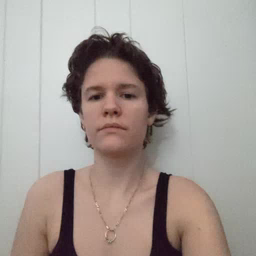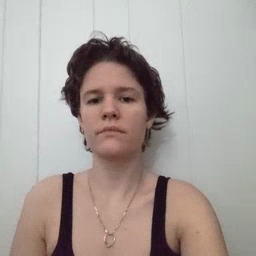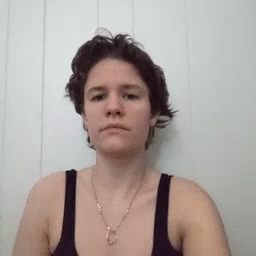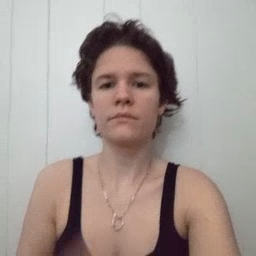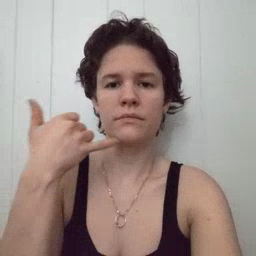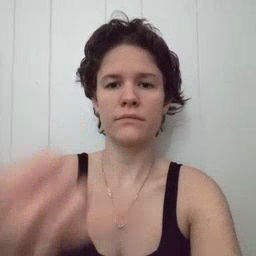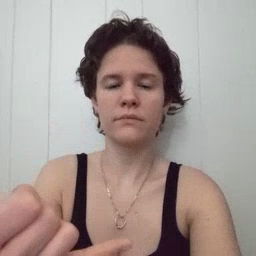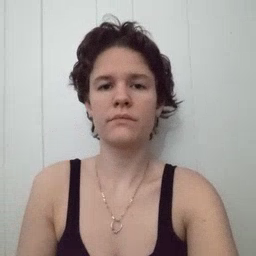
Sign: callonphone